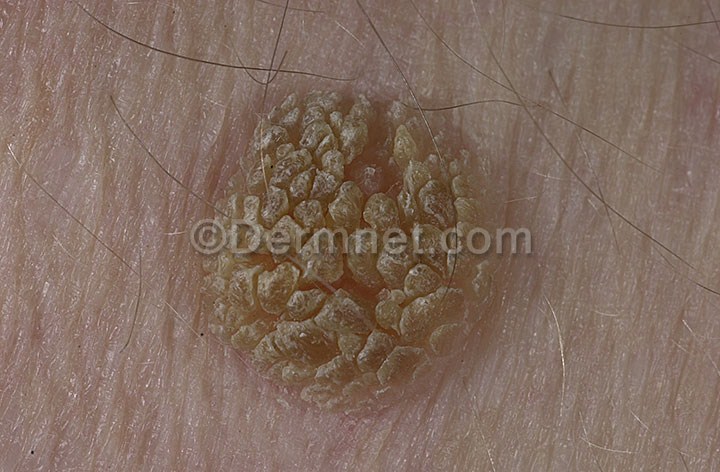
Disease: Seborrheic Keratoses and other Benign Tumors